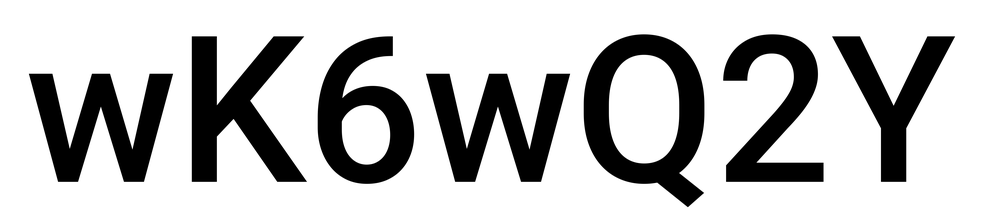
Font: Roboto_Medium